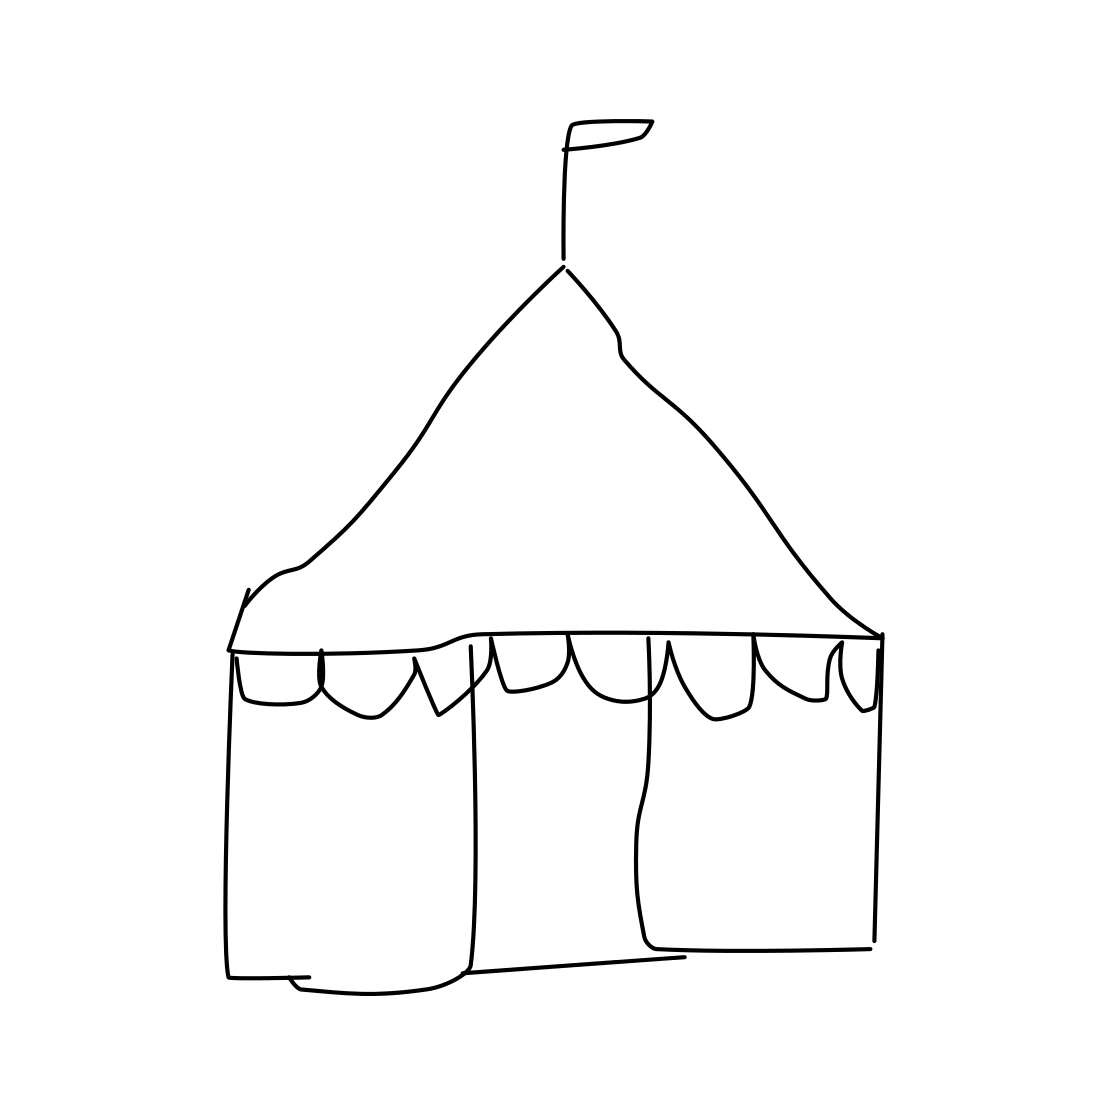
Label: tent